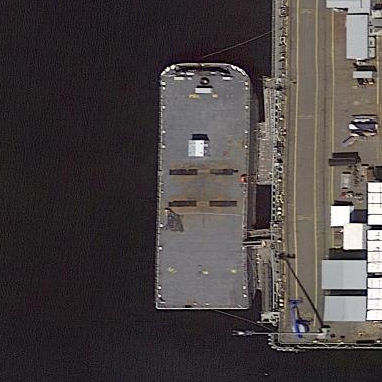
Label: civil